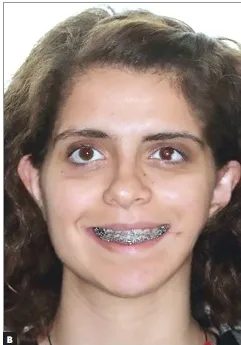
After orthognathic surgery, comissuroplasty and jugal lipofilling.
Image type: medical_photograph (oral_photograph)